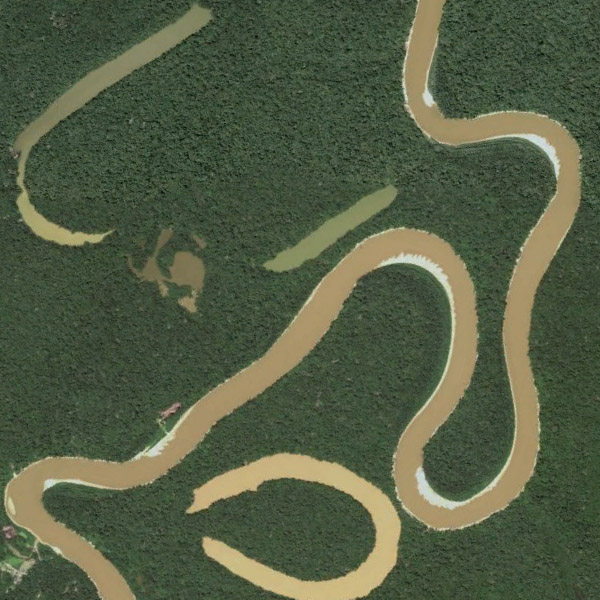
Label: River